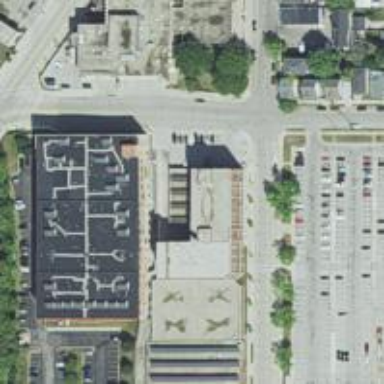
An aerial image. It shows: Public building.